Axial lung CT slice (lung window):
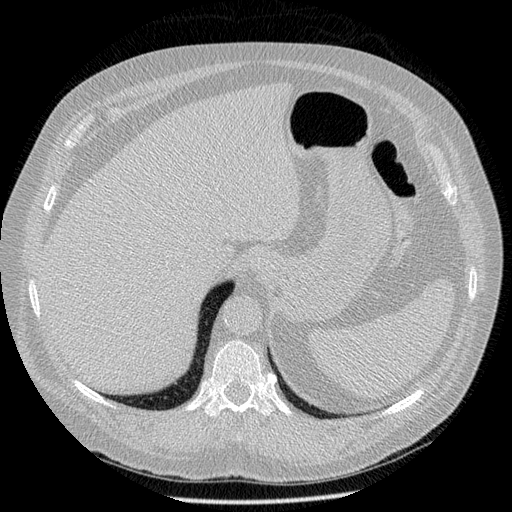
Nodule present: no